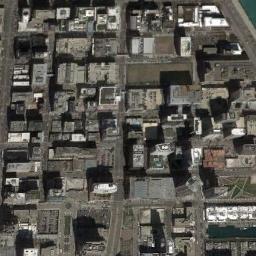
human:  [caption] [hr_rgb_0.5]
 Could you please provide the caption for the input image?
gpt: The commercial area is consist of many buildings .

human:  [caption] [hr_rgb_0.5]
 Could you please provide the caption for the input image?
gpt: A commercial area has lots of buildings and some roads go through the commercial area .

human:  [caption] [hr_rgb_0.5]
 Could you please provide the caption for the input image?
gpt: The buildings are well spaced .

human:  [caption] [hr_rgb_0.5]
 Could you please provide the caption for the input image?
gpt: There are many densely arranged buildings and several roads and many trees in a business district .

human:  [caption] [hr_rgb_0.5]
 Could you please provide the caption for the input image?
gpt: There are many buildings on a commercial area .